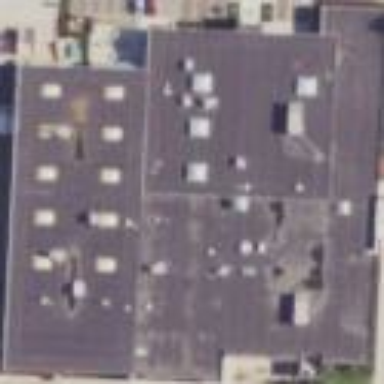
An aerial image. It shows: Commercial building.